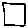
Label: square